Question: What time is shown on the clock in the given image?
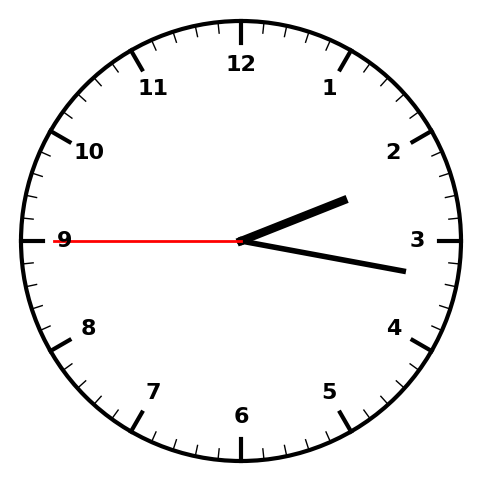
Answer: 02:16:45